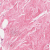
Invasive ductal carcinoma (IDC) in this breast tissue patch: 0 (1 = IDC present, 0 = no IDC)